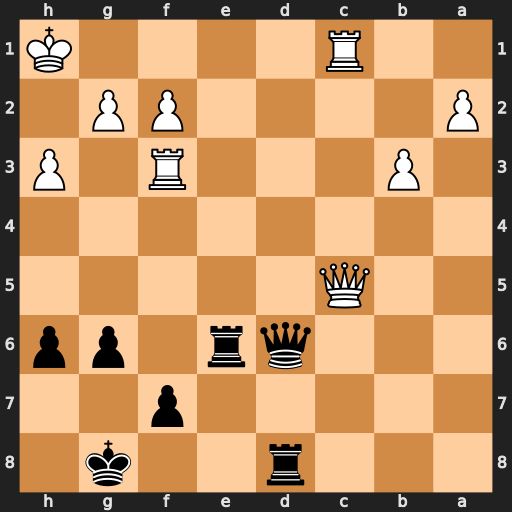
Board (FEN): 3r2k1/5p2/3qr1pp/2Q5/8/1P3R1P/P4PP1/2R4K
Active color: b
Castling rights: -
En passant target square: -
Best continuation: Re1+ Rxe1 Qxc5